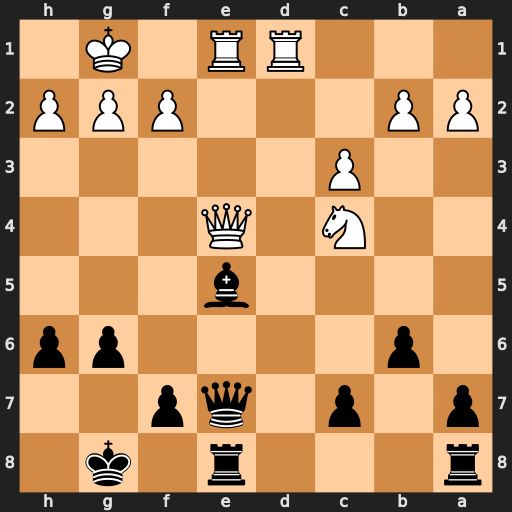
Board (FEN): r3r1k1/p1p1qp2/1p4pp/4b3/2N1Q3/2P5/PP3PPP/3RR1K1
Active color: b
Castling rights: -
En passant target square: -
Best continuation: Bxh2+ Kxh2 Qxe4 Rxe4 Rxe4